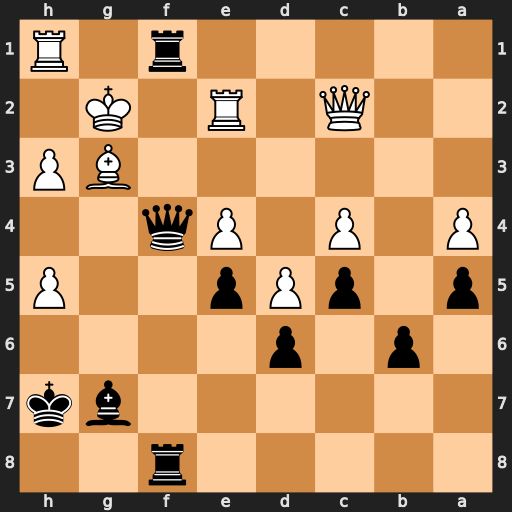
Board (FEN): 5r2/6bk/1p1p4/p1pPp2P/P1P1Pq2/6BP/2Q1R1K1/5r1R
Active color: b
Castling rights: -
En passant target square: -
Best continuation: Qf3+ Kh2 Qxh1#